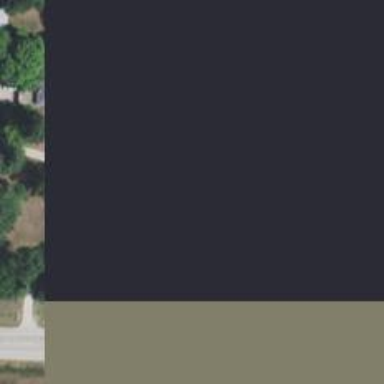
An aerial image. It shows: Driveway leading to service road.